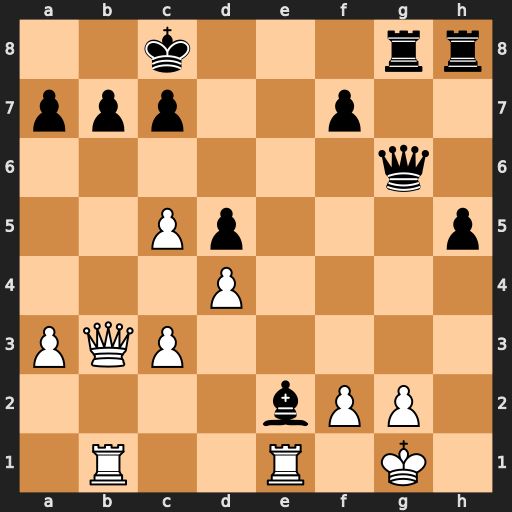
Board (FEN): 2k3rr/ppp2p2/6q1/2Pp3p/3P4/PQP5/4bPP1/1R2R1K1
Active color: w
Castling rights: -
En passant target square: -
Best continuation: Qxb7+ Kd7 Qxd5+